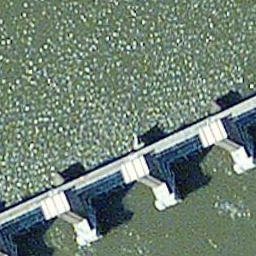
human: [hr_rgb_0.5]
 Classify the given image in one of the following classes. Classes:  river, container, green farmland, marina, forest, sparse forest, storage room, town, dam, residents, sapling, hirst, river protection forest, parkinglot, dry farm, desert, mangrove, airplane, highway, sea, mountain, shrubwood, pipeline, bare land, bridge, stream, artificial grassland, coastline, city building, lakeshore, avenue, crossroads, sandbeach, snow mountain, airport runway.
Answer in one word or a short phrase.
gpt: dam